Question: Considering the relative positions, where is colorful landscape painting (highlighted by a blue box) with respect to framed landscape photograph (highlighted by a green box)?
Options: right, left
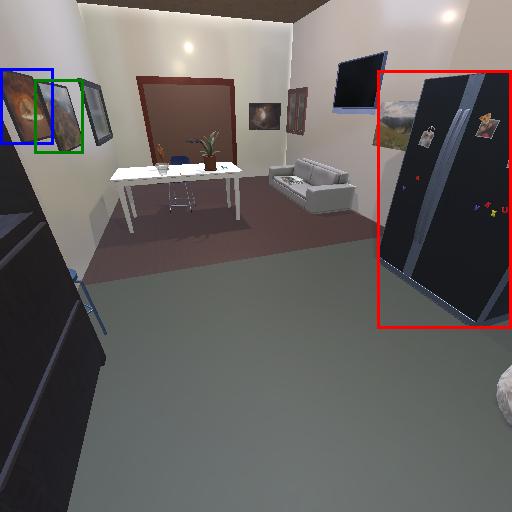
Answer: right